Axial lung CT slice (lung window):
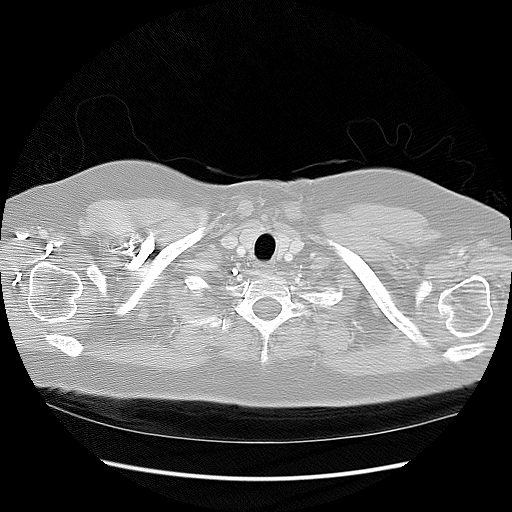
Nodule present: no